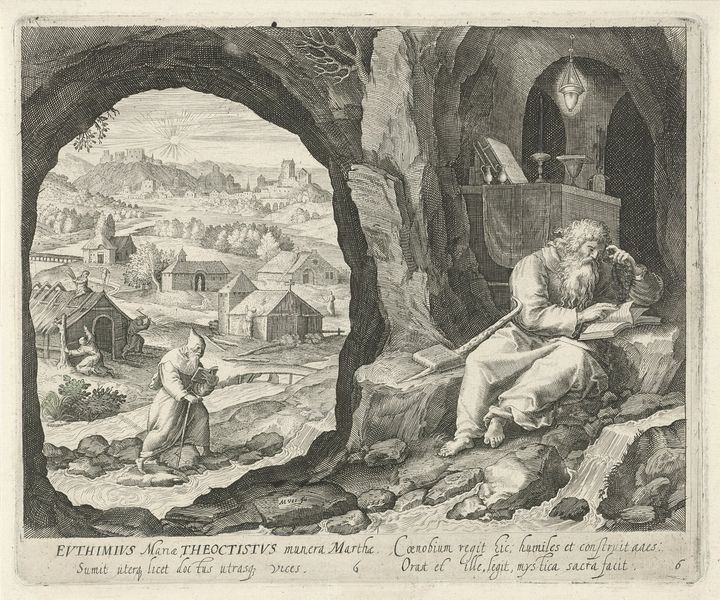
Titel: H. Euthimius de Grote en H. Theoctistus Hegumen als kluizenaars
Künstler: Jan van Londerseel
Standort: Amsterdam
Institution: Rijksmuseum
Schlagwörter: felsen, hintergrund, lampe, zeichnung, höhle, schrift, papier, berge, dorf, inschrift, buch, druck, radierung, stich, beschriftung, altar, lesender, heiliger, gelehrter, lamoe, quelle, eremit, einsiedler, felshöhle, weiser mann, euthimus, qieööe